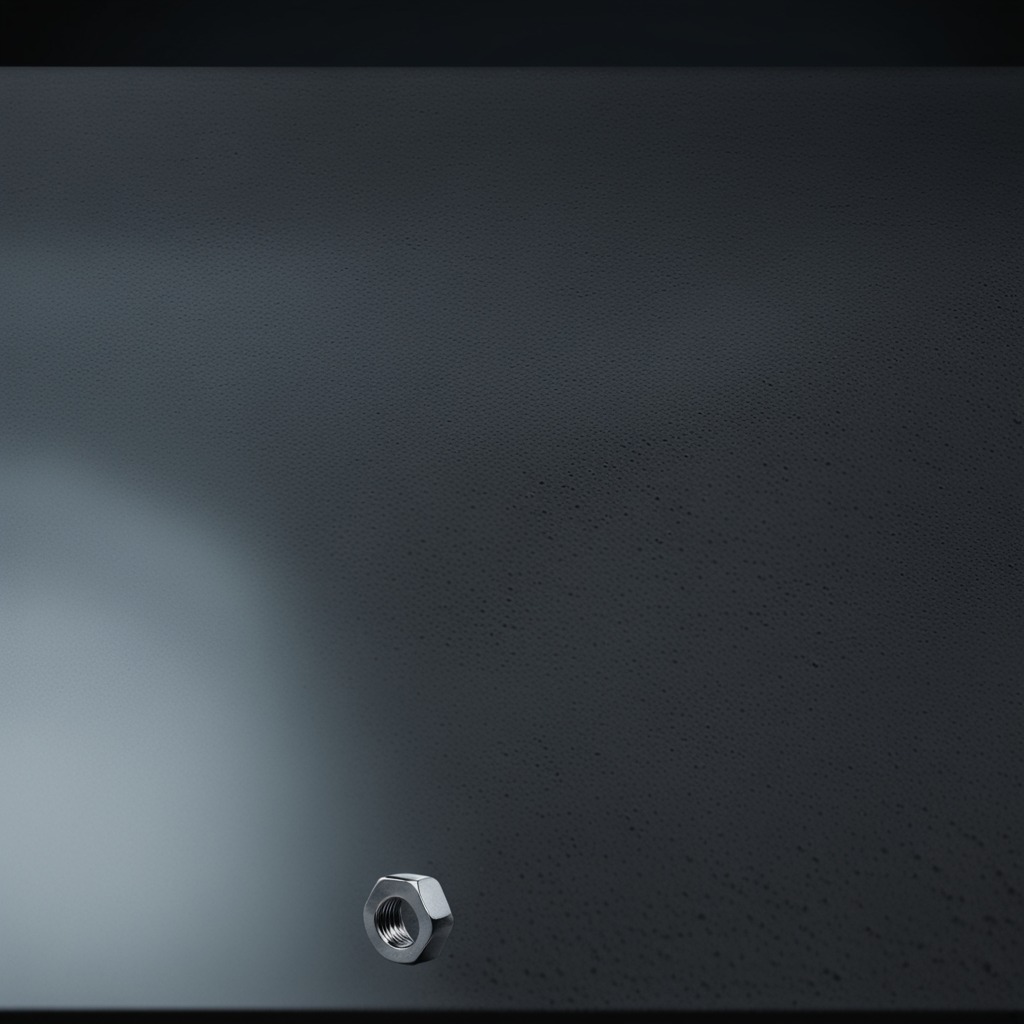
A metal nut is lying on the clean granite table inside a workshop at night.